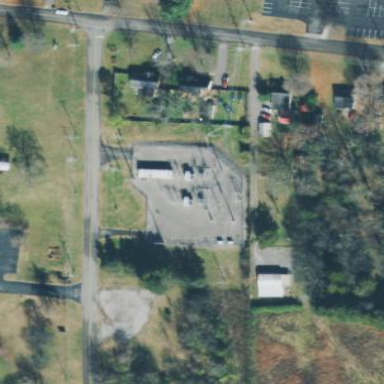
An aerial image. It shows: Outdoor distribution power substation.